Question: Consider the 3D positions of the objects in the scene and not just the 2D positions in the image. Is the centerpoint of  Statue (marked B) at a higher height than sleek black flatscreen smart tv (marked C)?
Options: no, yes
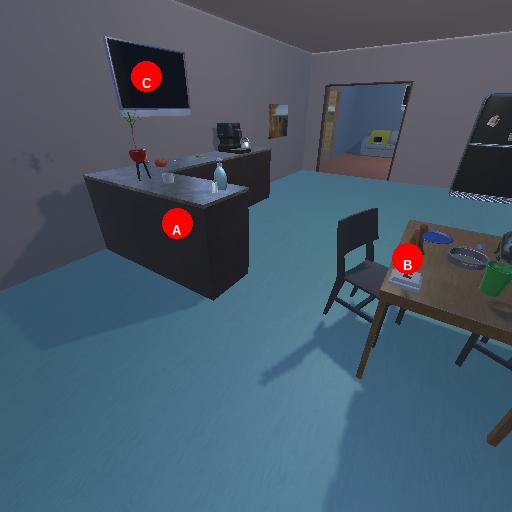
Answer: no